Field crop: maize
Growth stage: 2
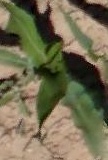
Species: maize